Interaction volume radius: 10 \u00c5
Interaction volume height: 10 \u00c5
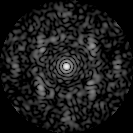
Disorder parameter: 0.6657